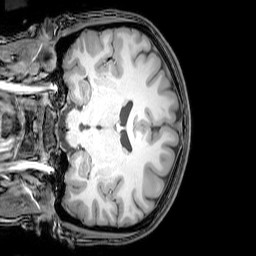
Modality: T1w
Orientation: coronal
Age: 24
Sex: female
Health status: healthy
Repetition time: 0.081 s
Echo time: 0.037 s